A scalogram (wavelet time-scale view) of one vibration snapshot from a rotating machine is shown. What is the most likely rotor condition (normal, misalignment, unbalance, looseness)?
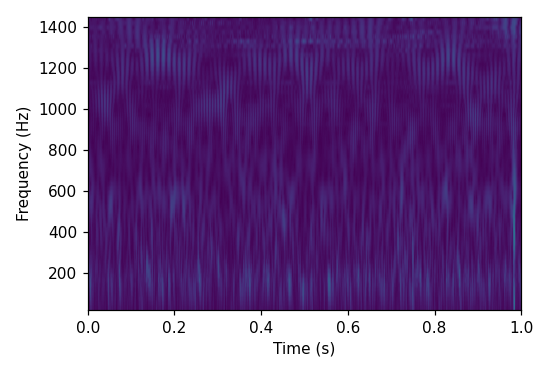
Answer: normal